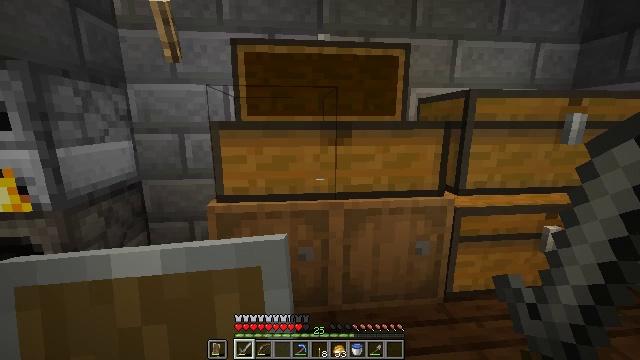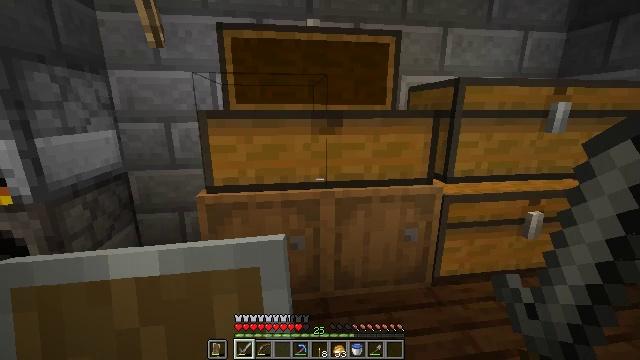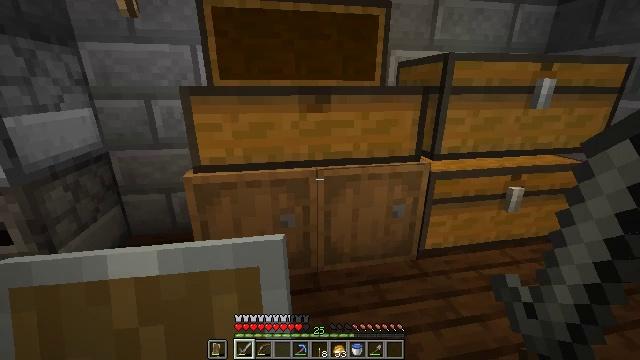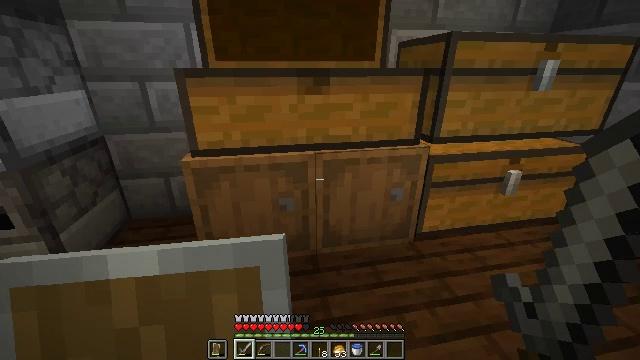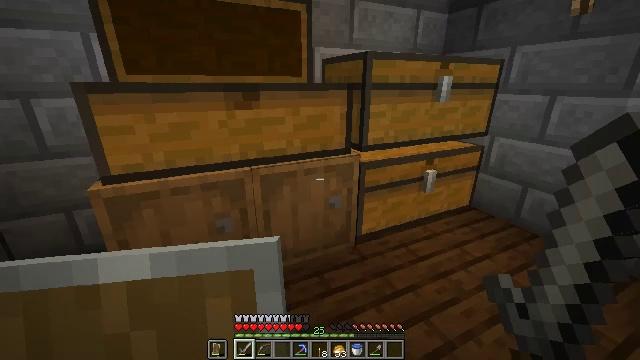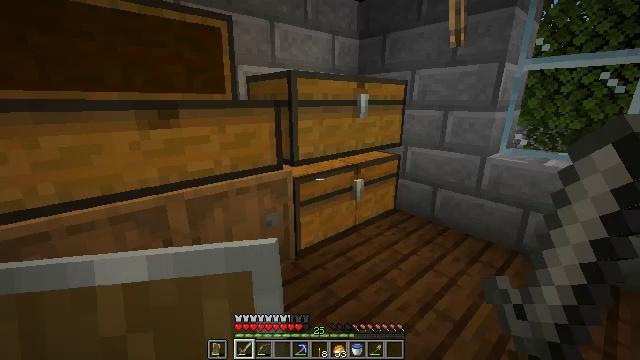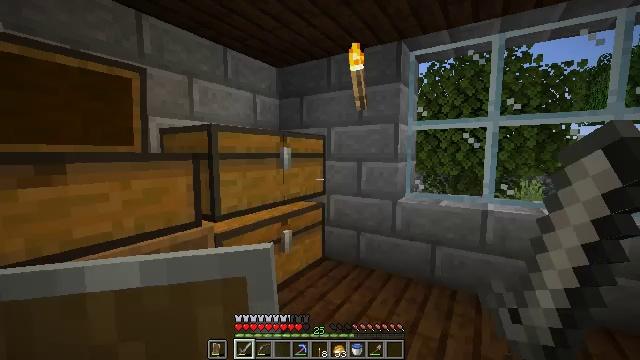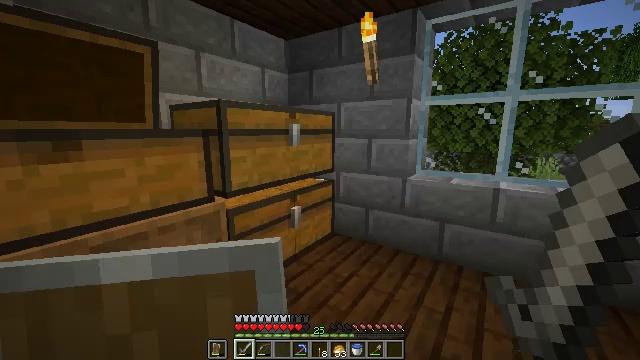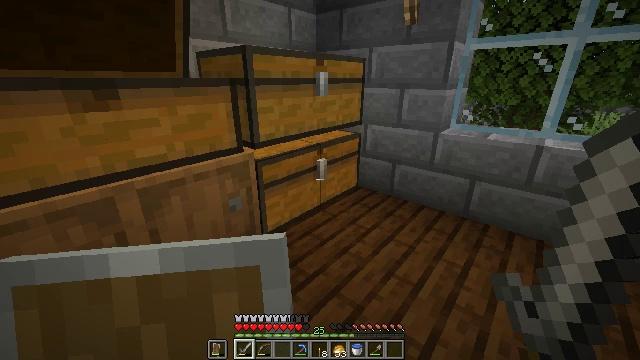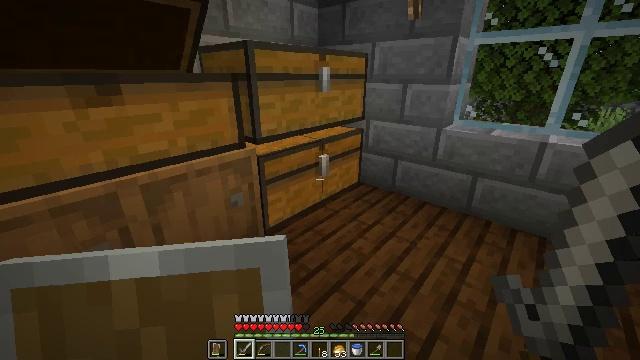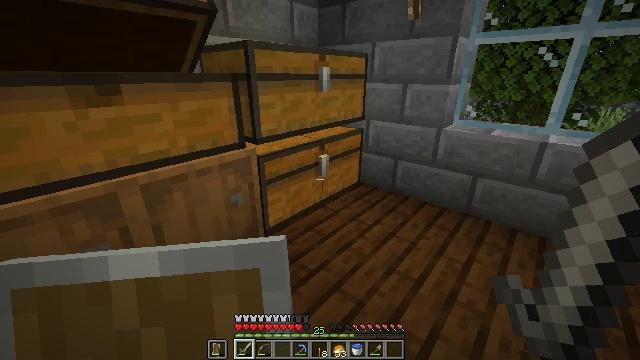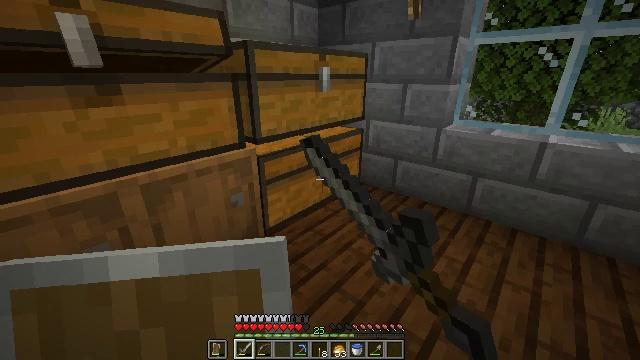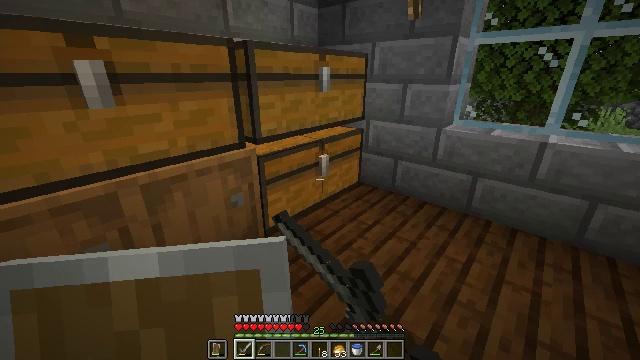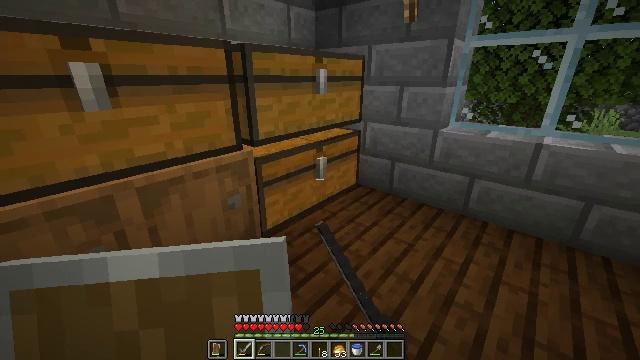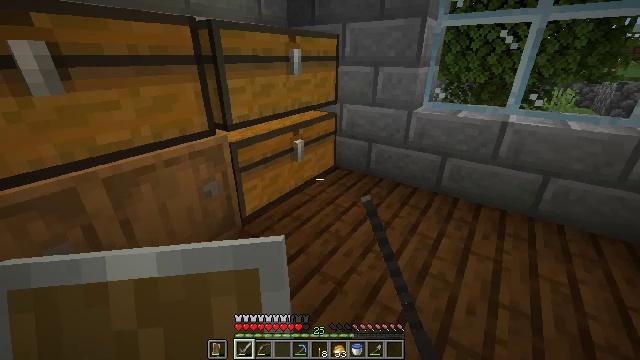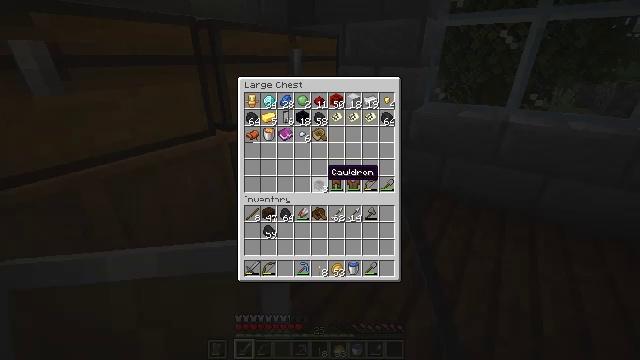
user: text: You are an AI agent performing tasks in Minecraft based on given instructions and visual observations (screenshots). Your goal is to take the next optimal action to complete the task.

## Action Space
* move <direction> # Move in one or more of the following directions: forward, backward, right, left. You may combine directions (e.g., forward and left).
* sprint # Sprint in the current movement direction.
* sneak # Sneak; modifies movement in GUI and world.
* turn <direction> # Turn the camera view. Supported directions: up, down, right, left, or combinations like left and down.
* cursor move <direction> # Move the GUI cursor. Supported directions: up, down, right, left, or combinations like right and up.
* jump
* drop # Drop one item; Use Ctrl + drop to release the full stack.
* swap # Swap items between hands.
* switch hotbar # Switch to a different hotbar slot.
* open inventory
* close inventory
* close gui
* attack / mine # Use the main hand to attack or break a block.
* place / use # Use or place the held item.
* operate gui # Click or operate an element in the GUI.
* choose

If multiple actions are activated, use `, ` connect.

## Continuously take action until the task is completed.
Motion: motion action
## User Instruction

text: Open the crafting grid, place coal to craft a coal block.
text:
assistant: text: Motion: turn right and down
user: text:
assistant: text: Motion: turn right and down
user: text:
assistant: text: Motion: turn down
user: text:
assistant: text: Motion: turn right and up
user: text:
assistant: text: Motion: turn right and up
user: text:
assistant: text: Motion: turn right and up
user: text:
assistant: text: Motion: turn left and down
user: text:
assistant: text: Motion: turn left and down
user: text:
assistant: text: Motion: no_op
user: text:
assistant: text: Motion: use / place
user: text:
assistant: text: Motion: use / place
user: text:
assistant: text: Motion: no_op
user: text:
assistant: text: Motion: no_op
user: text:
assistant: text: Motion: turn right and down
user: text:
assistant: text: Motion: sneak
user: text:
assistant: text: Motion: sneak, turn up
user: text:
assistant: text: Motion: sneak, turn up
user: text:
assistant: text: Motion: sneak, turn up
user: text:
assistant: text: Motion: sneak, turn right and up
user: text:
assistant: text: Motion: sneak, turn right
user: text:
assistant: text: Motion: sneak, turn right
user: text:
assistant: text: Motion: sneak, turn right
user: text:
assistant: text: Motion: sneak
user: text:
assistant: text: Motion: sneak, attack / mine
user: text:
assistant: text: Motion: sneak, turn left and down
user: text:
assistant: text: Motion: sneak, turn left
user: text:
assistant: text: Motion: sneak
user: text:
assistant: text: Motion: sneak, attack / mine
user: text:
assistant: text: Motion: sneak, turn left, attack / mine
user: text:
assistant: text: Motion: sneak, turn left